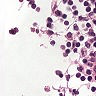
Metastatic tissue present: no